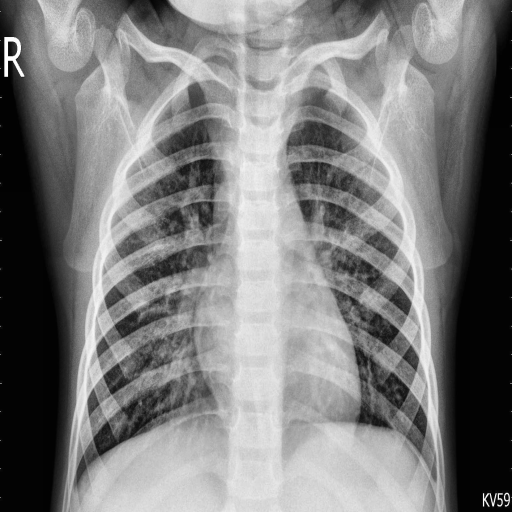
Finding: PNEUMONIA